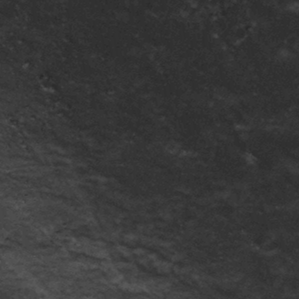
Label: frost